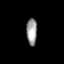
Tissue: lung
Cell type: Others
Senescence score: 0.1786
Nuclear area (px): 280
Mean DAPI intensity: 153.896